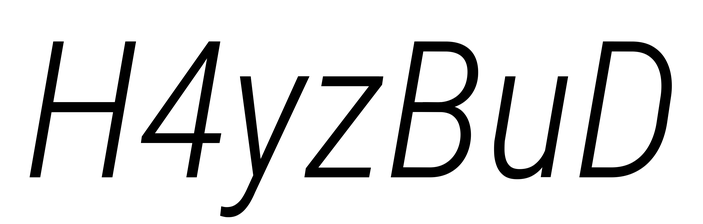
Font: Roboto-Italic_Condensed_Light_Italic